Question: This is more of a math problem than anything else. What I have is a dynamic array object in which I store user photos.
'''
arryData = [[NSArray alloc] initWithObjects:@"pic1.png", @"pic2.png", @"pic3.png", @"pic4.png", @"pic5.png", @"pic6.png",@"pic7.png", @"pic8.png",nil];
'''
This array can have any amount of objects in it e.g 8 or 20 or 100. In my table view I have created 4 UIImageViews per row by adding them to cell.contentview. So if lets say
- - - - - -
So how do I do this for N number of objects in my arryData?
'''
- (NSInteger)tableView:(UITableView *)tableView numberOfRowsInSection:(NSInteger)section {
//NSLog(@"Inside numberOfRowsInSection");
//return [arryData count];
//Cannot think of a logic to use here? I thought about dividing [arryData count]/4 but that will give me fractions
}
'''
Picture is worth a thousand words.

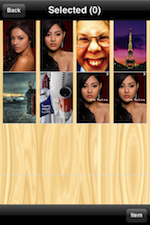
Answer: So basically you need to divide by four, rounding up. Since integer division in Objective-C truncates (rounds toward zero), you can round up by doing this:
'''
- (NSInteger)tableView:(UITableView *)tableView numberOfRowsInSection:(NSInteger)section {
return (arryData.count + 3) / 4;
}
'''
In general, to make integer division (with positive integers) round up, you add the denominator-1 to the numerator before dividing.
If you have defined a constant for the number of images per row, use it. For example:
'''
static const int kImagesPerRow = 4;
- (NSInteger)tableView:(UITableView *)tableView numberOfRowsInSection:(NSInteger)section {
return (arryData.count + kImagesPerRow - 1) / kImagesPerRow;
}
'''